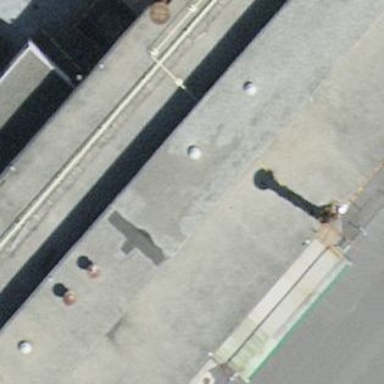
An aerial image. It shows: Industrial building.